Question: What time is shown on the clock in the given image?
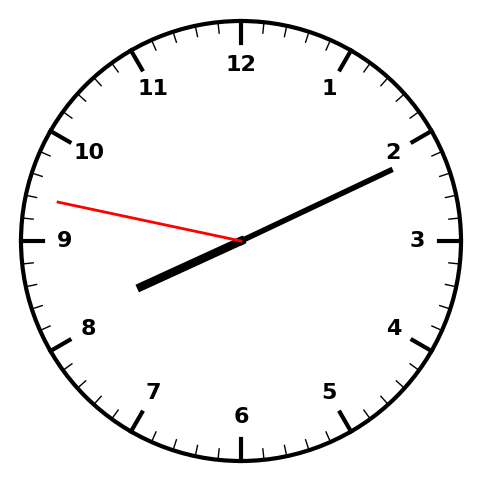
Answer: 08:10:47